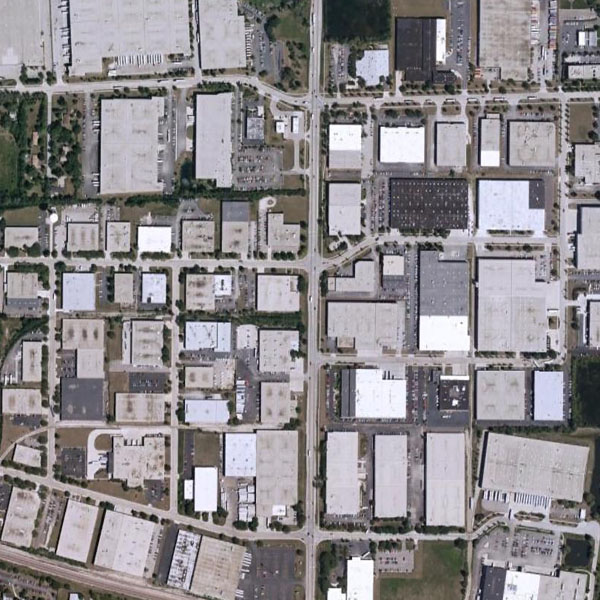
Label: Industrial